Question: Count the number of objects in the diagram.
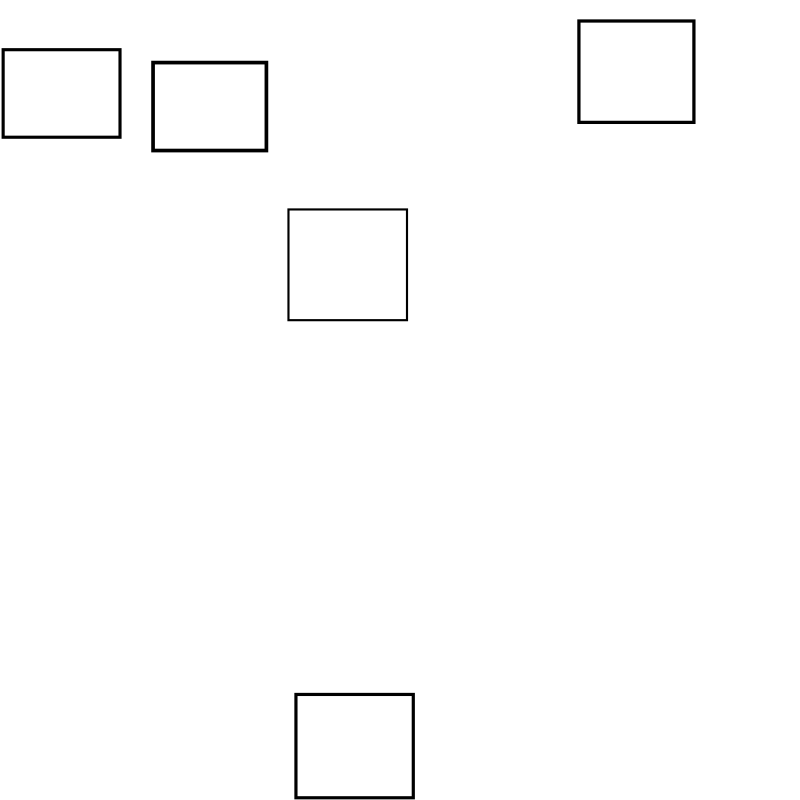
Answer: 5